九年级 · 组合几何学
如图, $A B / / D E, B C / / D F$, 已知 $A F: F B=m: n, B C=a$, 那么 $C E$ 等于（）.

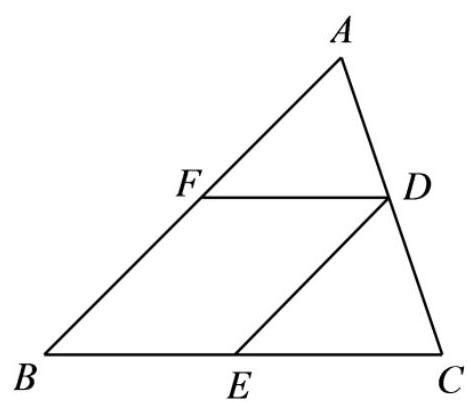
A. $\frac{a m}{n}$
B. $\frac{a n}{m}$
C. $\frac{a m}{m+n}$
D. $\frac{a n}{m+n}$

答案: D
解析: 先证明: 四边形 $D E B F$ 是平行四边形, 可得 $D F=B E$, 利用 $A F: F B=m: n$, 再求解 $\frac{A F}{A B}=\frac{m}{m+n}$, 再证明 $\triangle A D F \sim \triangle A C B$, 利用相似三角形的性质求解 $B E$, 再利用线段的和差可得答案.

【详解】解： $\because A B / / D E, B C / / D F$,

$\therefore$ 四边形 $D E B F$ 是平行四边形,

$\therefore D F=B E$,

$\because A F: F B=m: n$,

$\therefore \frac{A F}{A B}=\frac{m}{m+n}$,

$\because D F / / B C$,

$\therefore \triangle A D F \sim \triangle A C B$
$\therefore \frac{A F}{A B}=\frac{D F}{B C}=\frac{A D}{A C}$,

$\because A B / / D E$,

$\therefore \frac{B E}{B C}=\frac{A D}{A C}=\frac{m}{m+n}$,

$\because B C=a$,

$\therefore B E=\frac{m a}{m+n}$,

$\therefore C E=a-\frac{m a}{m+n}=\frac{n a}{m+n}$.

故选: D.

【点睛】本题考查的是平行四边形的判定与性质, 比例的基本性质, 相似三角形的判定与性质, 掌握以上知识是解题的关键.